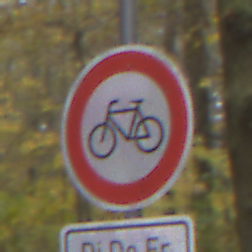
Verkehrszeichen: VerbotRadverkehr
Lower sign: ZeitangabenMitBeschraenkungAufWochentage3
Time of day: MorningAfternoon
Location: Outdoor (Nature)
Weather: Overcast
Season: Autumn
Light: Natural